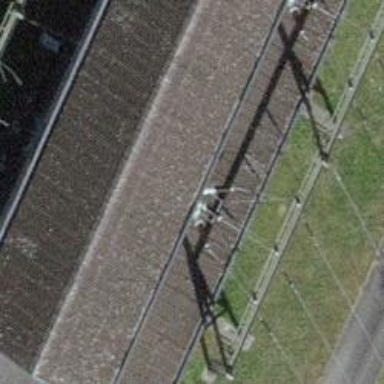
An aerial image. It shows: Insulator used in power systems.